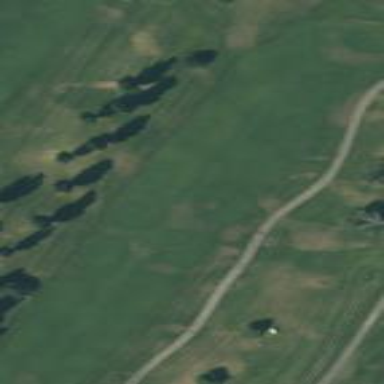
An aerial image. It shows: Finely mowed grassy area designated as golf fairway.